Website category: book
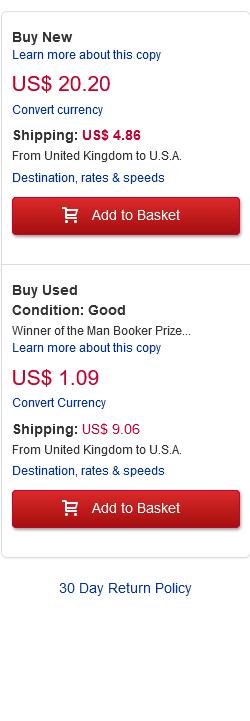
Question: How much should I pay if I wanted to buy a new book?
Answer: US$ 20.20

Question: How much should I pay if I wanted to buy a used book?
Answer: US$ 1.09

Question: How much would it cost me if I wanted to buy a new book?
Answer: US$ 20.20

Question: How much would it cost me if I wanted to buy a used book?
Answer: US$ 1.09

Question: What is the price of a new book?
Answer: US$ 20.20

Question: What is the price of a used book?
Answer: US$ 1.09

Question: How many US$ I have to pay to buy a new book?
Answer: US$ 20.20

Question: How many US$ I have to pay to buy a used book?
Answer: US$ 1.09

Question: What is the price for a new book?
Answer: US$ 20.20

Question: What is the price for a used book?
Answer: US$ 1.09

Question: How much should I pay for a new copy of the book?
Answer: US$ 20.20

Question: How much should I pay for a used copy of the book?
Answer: US$ 1.09

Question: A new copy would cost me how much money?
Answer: US$ 20.20

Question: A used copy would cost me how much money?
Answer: US$ 1.09

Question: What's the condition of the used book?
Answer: Good

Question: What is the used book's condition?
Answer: Good

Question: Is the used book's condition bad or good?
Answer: Good

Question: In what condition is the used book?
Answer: Good

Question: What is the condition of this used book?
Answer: Good

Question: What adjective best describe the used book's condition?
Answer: Good

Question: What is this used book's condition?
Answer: Good

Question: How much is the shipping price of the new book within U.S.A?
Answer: US$ 4.86

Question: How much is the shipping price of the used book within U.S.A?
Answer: US$ 9.06

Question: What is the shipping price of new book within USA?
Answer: US$ 4.86

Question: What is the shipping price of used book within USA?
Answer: US$ 9.06

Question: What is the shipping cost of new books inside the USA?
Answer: US$ 4.86

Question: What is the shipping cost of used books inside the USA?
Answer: US$ 9.06

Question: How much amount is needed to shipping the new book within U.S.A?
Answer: US$ 4.86

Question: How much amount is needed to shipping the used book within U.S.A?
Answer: US$ 9.06

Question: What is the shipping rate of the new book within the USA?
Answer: US$ 4.86

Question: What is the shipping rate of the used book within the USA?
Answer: US$ 9.06

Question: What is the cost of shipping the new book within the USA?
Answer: US$ 4.86

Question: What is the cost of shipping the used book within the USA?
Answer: US$ 9.06

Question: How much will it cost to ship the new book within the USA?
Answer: US$ 4.86

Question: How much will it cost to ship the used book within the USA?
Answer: US$ 9.06